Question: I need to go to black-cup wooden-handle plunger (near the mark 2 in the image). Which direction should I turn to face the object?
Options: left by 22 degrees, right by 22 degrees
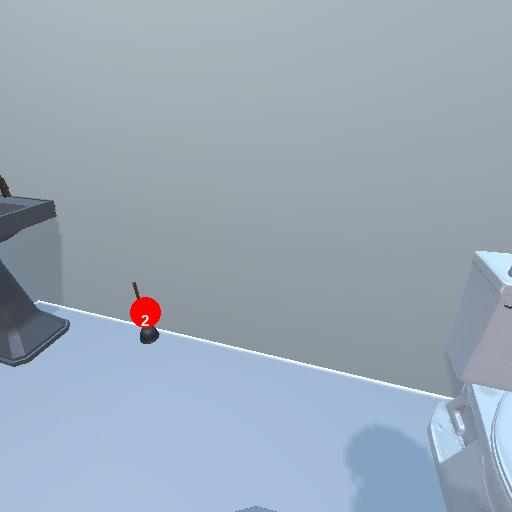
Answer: left by 22 degrees